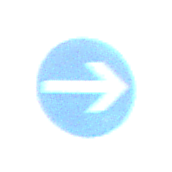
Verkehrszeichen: VorgeschriebeneFahrtrichtungHierRechts
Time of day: MorningAfternoon
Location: Outdoor (Urban)
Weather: PartlyCloudy
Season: NotSpecified
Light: Natural